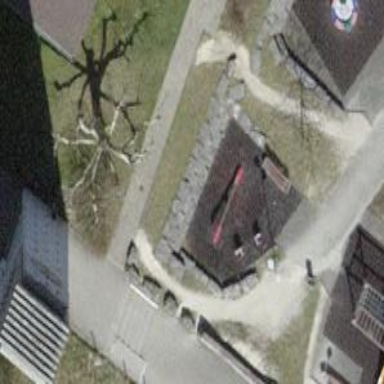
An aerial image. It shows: Playground featuring seesaw.